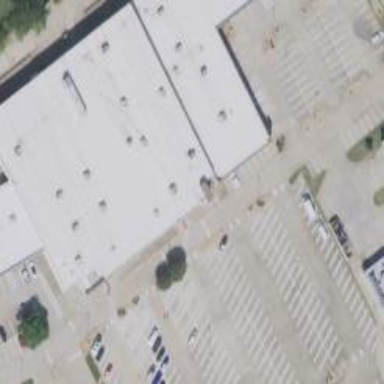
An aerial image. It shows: Retail building.